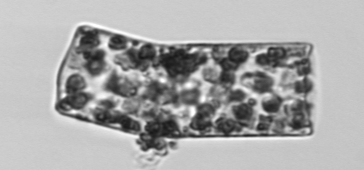
Label: Guinardia_flaccida